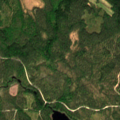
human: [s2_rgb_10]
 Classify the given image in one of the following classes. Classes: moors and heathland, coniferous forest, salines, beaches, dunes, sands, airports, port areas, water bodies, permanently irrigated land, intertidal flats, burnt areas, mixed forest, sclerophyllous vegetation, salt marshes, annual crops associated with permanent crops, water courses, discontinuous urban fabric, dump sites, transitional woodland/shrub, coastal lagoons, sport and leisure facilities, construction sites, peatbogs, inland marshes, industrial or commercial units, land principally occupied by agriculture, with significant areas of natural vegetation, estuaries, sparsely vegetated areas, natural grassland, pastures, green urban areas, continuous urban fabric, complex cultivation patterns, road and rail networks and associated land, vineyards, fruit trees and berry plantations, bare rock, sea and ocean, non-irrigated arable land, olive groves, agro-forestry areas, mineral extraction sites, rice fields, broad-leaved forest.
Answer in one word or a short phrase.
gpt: coniferous forest